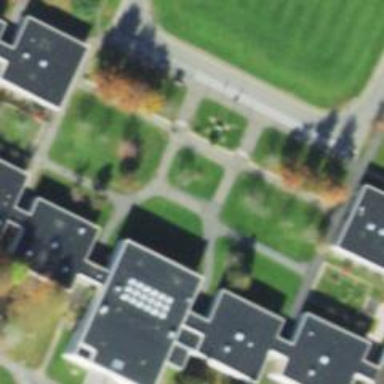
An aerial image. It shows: College.